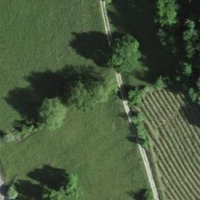
EUNIS habitat code: 25
Species observed at this site:
Medicago sativa